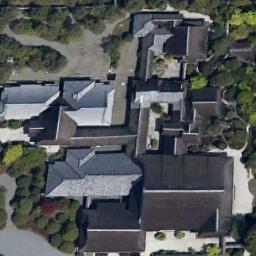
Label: palace